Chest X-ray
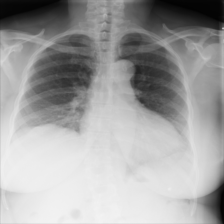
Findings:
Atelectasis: positive
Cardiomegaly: negative
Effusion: negative
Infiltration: negative
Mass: negative
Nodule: negative
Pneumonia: negative
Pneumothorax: negative
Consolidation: negative
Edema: negative
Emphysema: negative
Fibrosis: negative
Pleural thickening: negative
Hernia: negative